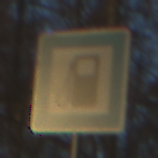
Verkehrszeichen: Tankstelle
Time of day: SunriseSunset
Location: Outdoor (Nature)
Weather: Clear
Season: Autumn
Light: Natural